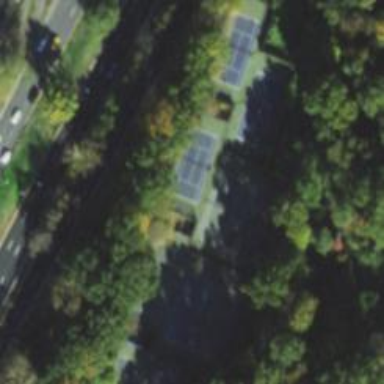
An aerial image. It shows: Sports centre featuring tennis court enclosed by fence.